CT angiography, arterial phase; slice 192 of 238; volume shape [512, 512, 238], voxel spacing [0.525, 0.525, 2.4] mm
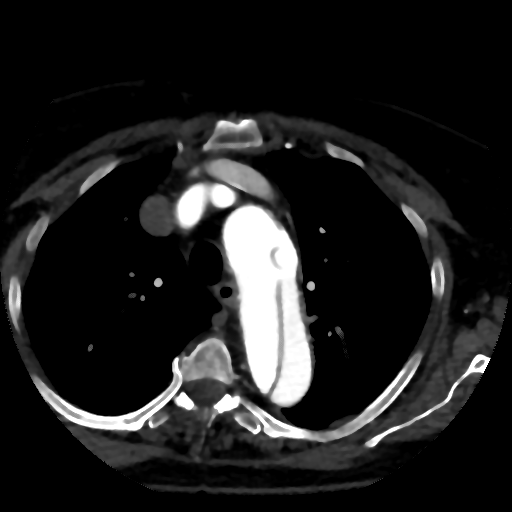
True lumen volume: 216.05 mL
False lumen volume: 104.93 mL